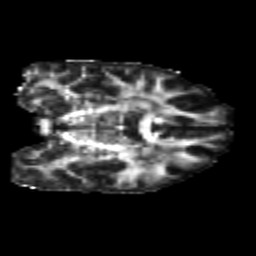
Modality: FA
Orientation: coronal
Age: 25
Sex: male
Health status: healthy
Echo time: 0.074 s